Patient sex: M
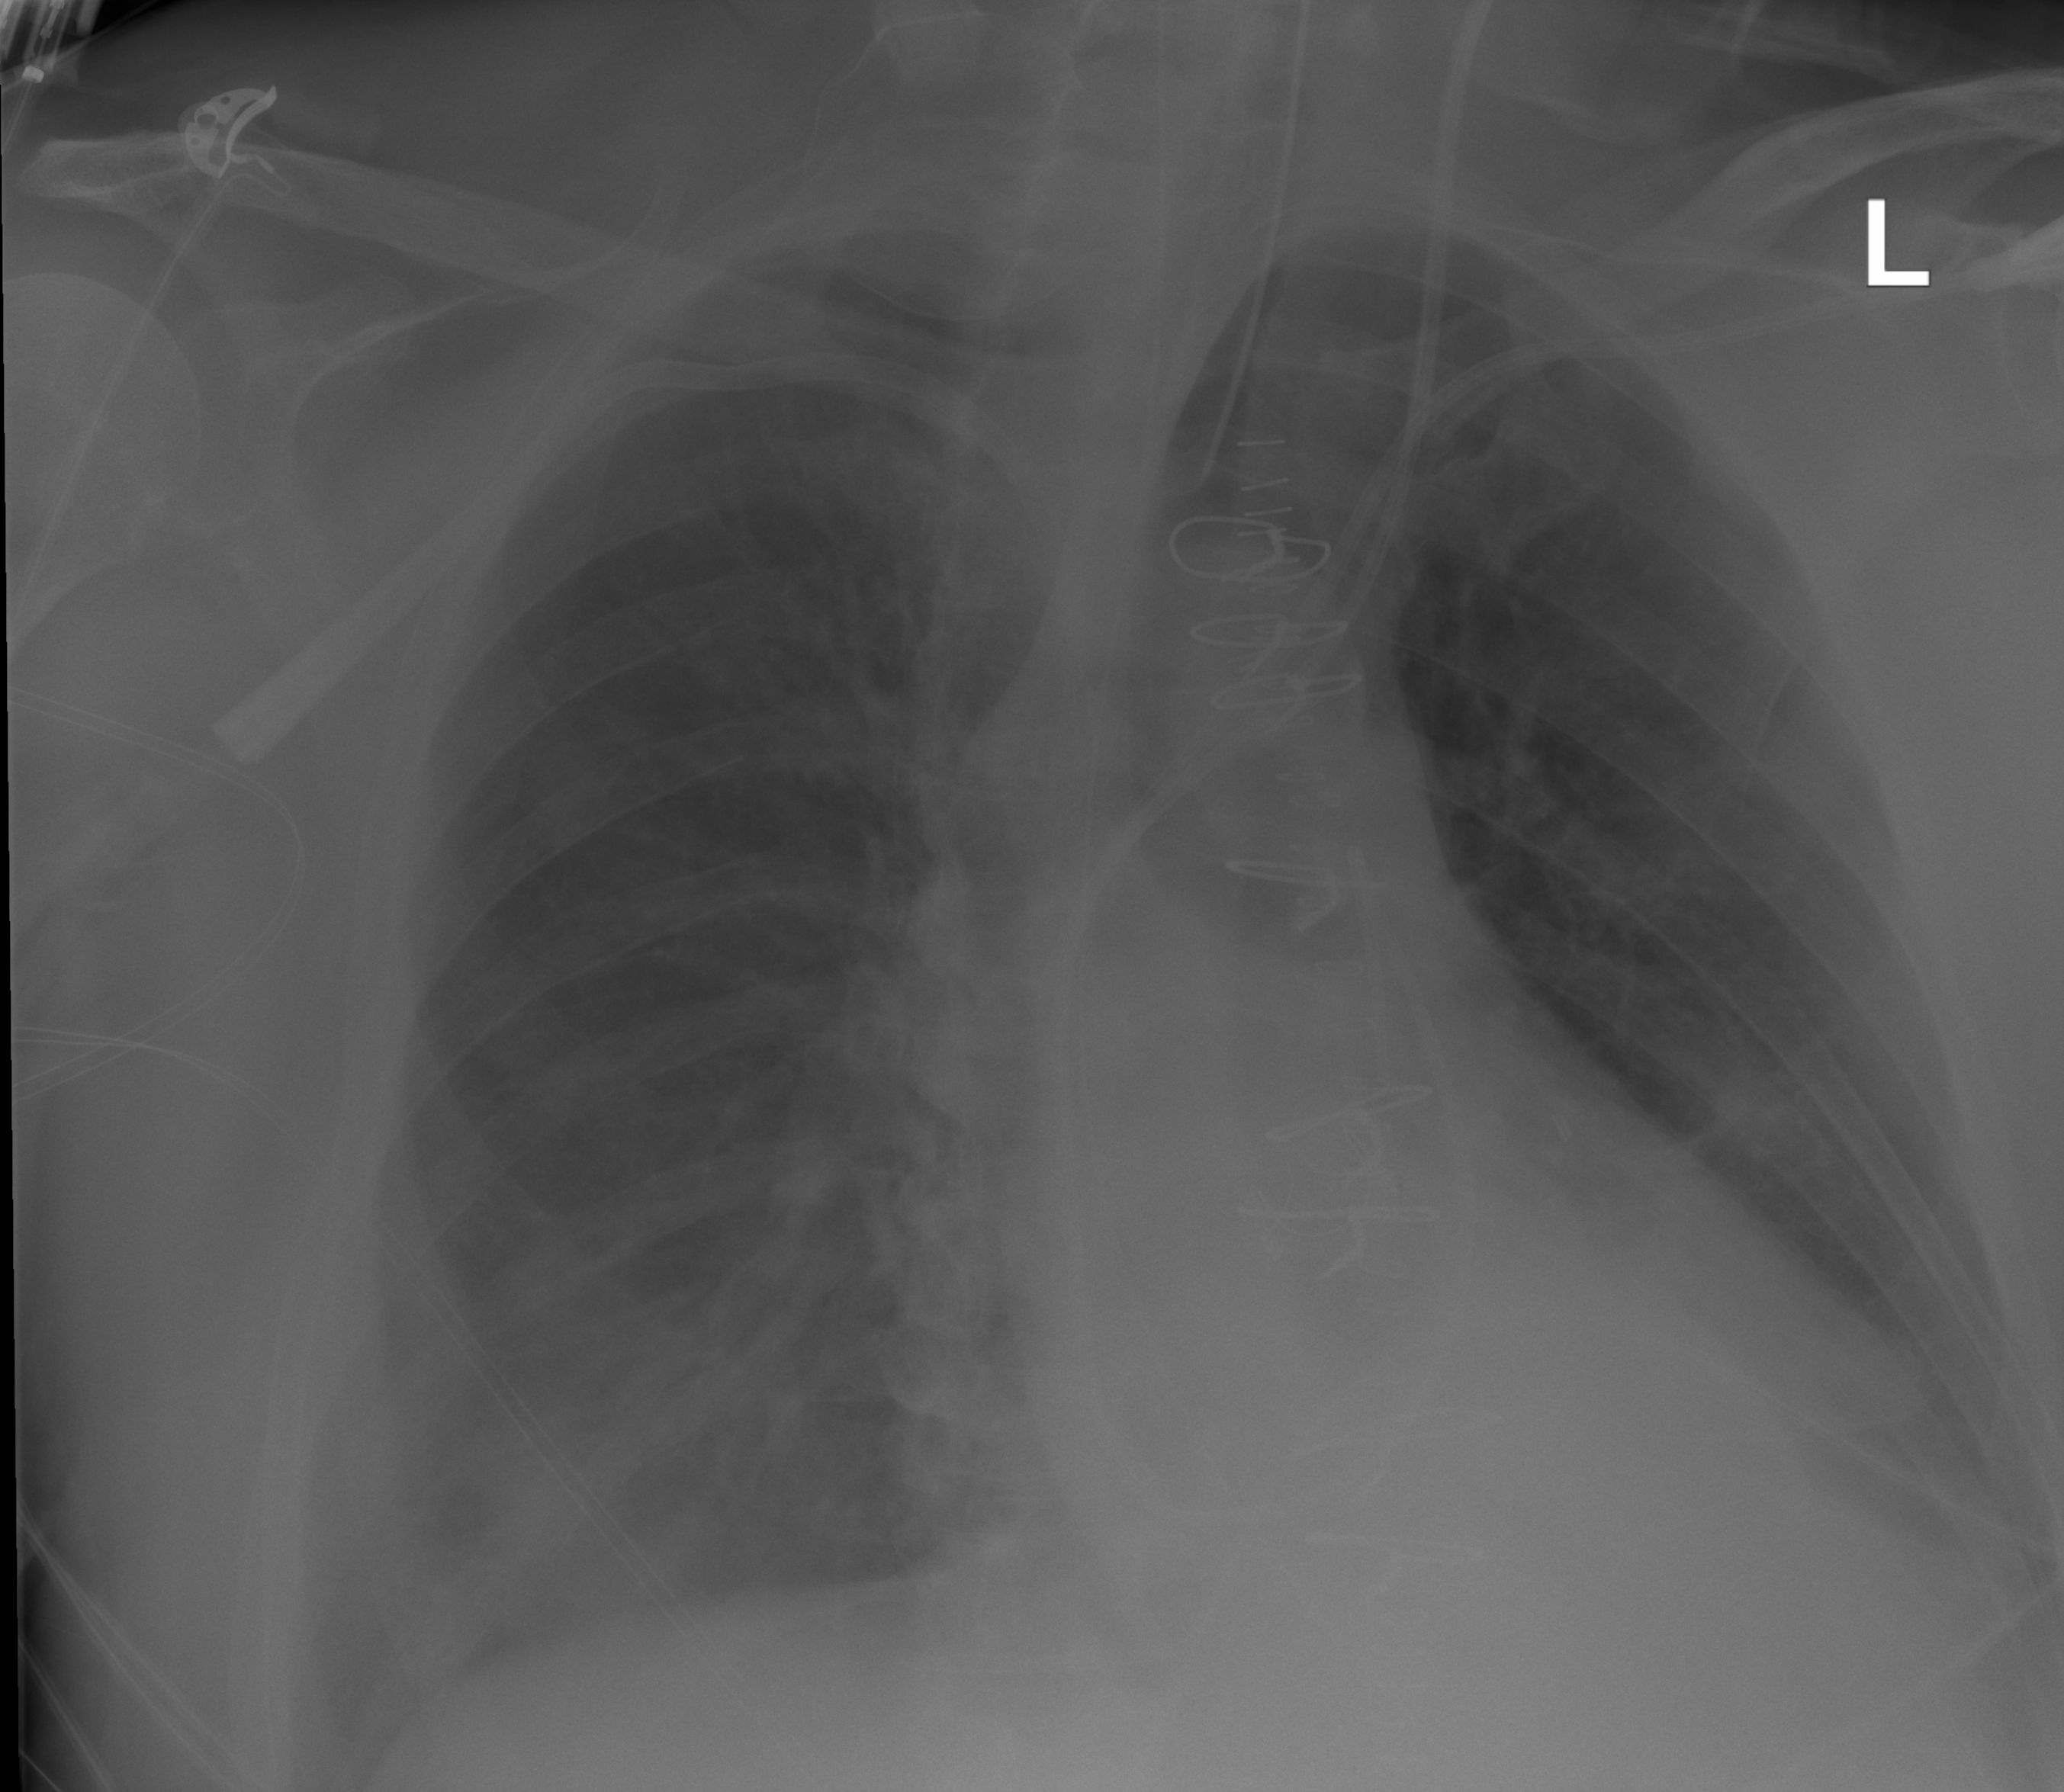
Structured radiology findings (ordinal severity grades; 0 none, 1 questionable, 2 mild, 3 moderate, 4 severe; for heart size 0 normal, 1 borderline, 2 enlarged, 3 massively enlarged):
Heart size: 0
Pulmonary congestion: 2
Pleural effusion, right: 2
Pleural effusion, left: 1
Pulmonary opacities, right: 3
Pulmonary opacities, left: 1
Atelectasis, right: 3
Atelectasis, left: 2